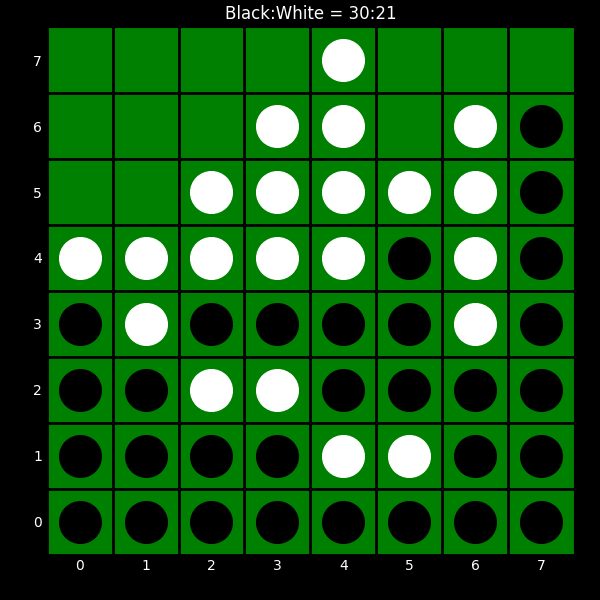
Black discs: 30
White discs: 21